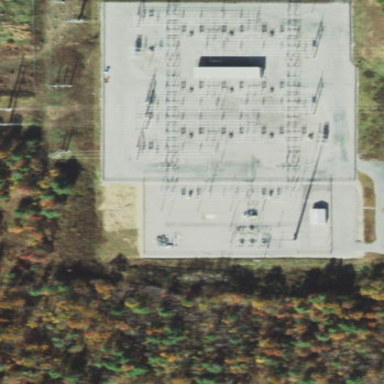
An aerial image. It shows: Outdoor transmission substation.